Question: I am new to Liferay .
Please excuse if this is a dumb Question .
For example please see the below screen shot (new user registration screen)

How can we know that the screen belongs to create_account.jsp into html/portlet/login
Is there any thumb rule to relate screens to jsp pages ??
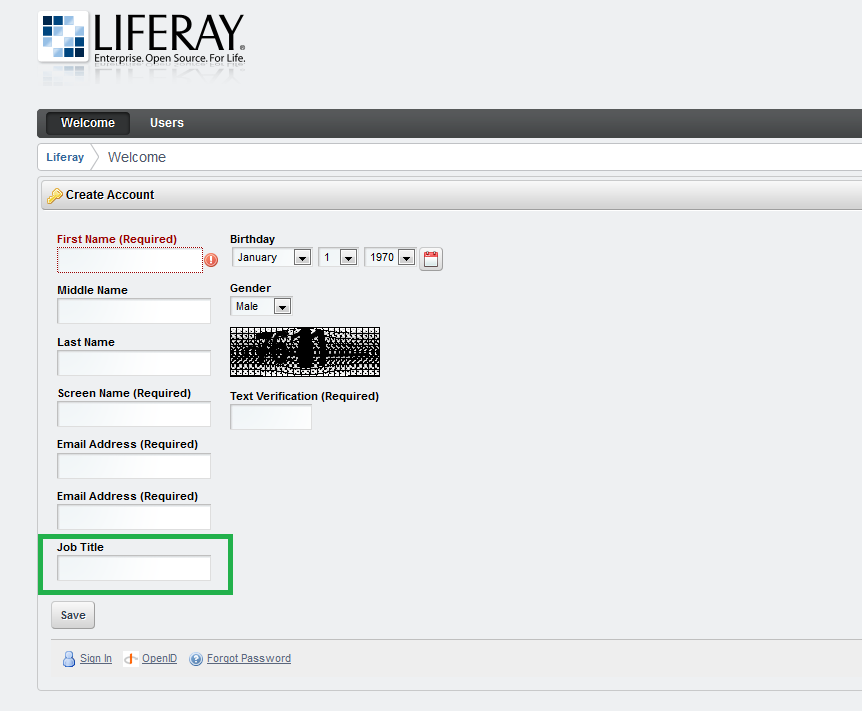
Answer: Find liferay portlet that you need in liferay's WEB-INF/liferay-portlet.xml (in source that would be portal-web/docroot/WEB-INF/liferay-portlet.xml). Take note of '<struts-path>'.
'''
<portlet>
<portlet-name>58</portlet-name>
<icon>/html/icons/login.png</icon>
<struts-path>login</struts-path>
<configuration-action-class>com.liferay.portlet.login.action.ConfigurationActionImpl</configuration-action-class>
<preferences-owned-by-group>true</preferences-owned-by-group>
<use-default-template>false</use-default-template>
<private-request-attributes>false</private-request-attributes>
<private-session-attributes>false</private-session-attributes>
<render-weight>50</render-weight>
<header-portlet-css>/html/portlet/login/css/main.css</header-portlet-css>
<css-class-wrapper>portlet-login</css-class-wrapper>
<add-default-resource>true</add-default-resource>
</portlet>
'''
Now open stuts-config.xml (from same location) and find '<action>' which path contains value from previous step () and continuing with action in question (). Take note of name/path attribute.
'''
<action path="/login/create_account" type="com.liferay.portlet.login.action.CreateAccountAction">
<forward name="portlet.login.create_account" path="portlet.login.create_account" />
<forward name="portlet.login.login" path="portlet.login.login" />
<forward name="portlet.login.update_account" path="portlet.login.update_account" />
</action>
'''
Finally open tiles-defs.xml (from same location) and find '<definition>' which has name from previous step ()
'''
<definition name="portlet.login.create_account" extends="portlet.login">
<put name="portlet_content" value="/portlet/login/create_account.jsp" />
</definition>
'''